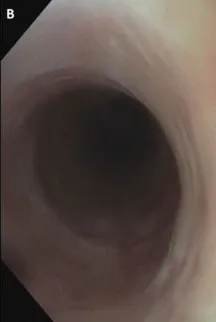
(B) Endoscopic image of the fibrous ring in the cervical esophagus.
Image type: endoscopy (airway_endoscopy)